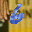
Label: 6